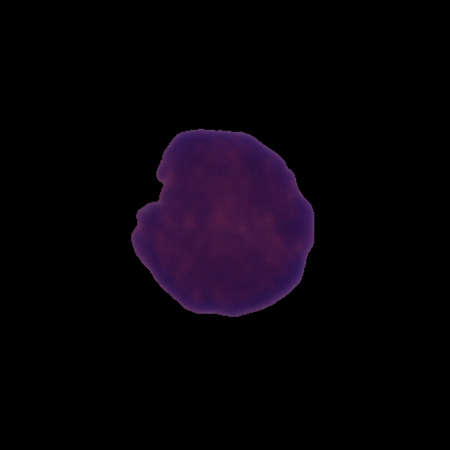
Label: cancer